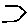
Label: hexagon